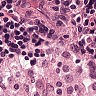
Metastatic tissue present: no